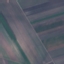
Land use / land cover: AnnualCrop